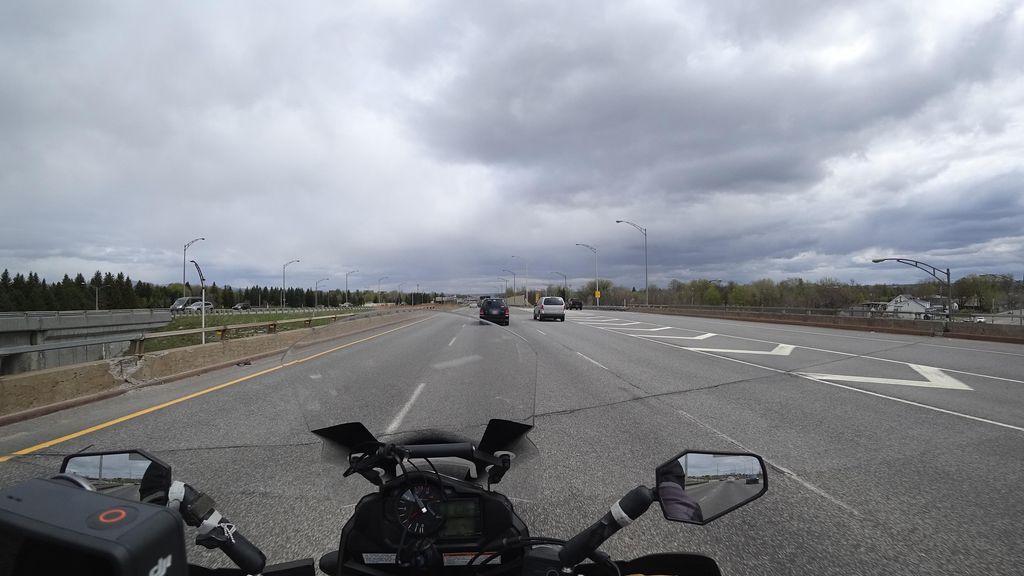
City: quebec_city